Question: I'd like my textview to auto adjust whatever the width of the imageview. I want to attain the image below. but different orientation. These are grids of images. I am just resuing the layout. How do I handle this? thanks

'''
<?xml version="1.0" encoding="utf-8"?>
<FrameLayout xmlns:android="http://schemas.android.com/apk/res/android"
android:id="@+id/card_list"
android:layout_width="wrap_content"
android:layout_height="wrap_content"
android:padding="7dp"
android:layout_margin="10dip"
android:background="@drawable/layout_bg"
android:orientation="vertical">
<!-- android:background="@drawable/layout_bg"-->
<ImageView
android:id="@+id/image"
android:src="@drawable/content_picture"
android:layout_width="wrap_content"
android:layout_height="wrap_content"
android:layout_gravity="center"
android:adjustViewBounds="true"
android:contentDescription="Desc"
android:scaleType="centerCrop"/>
<RelativeLayout
android:layout_width="match_parent"
android:layout_height="fill_parent" >
<TextView
android:id="@+id/btnItemName"
android:layout_width="match_parent"
android:layout_height="wrap_content"
android:layout_alignParentBottom="true"
android:alpha=".7"
android:background="#<PHONE>"
android:text="Order" />
</RelativeLayout>
</FrameLayout>
'''
I included a background: 'android:background="#<PHONE>"' just to show that the textview's width should fit to the imageview's. The text should overlay to the top of the image. I am using Universal-Image-Loader, and I think it is difficult to get the image size since it is being downloaded from the .
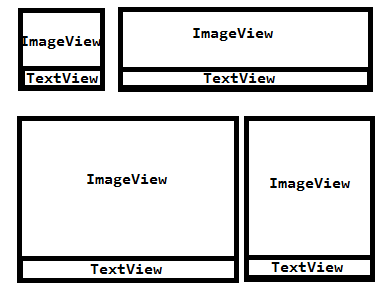
Answer: To have TextView overlaid over ImageView you can have your layout like this
'''
<RelativeLayout xmlns:android="http://schemas.android.com/apk/res/android"
android:layout_width="wrap_content"
android:layout_height="wrap_content"
android:orientation="vertical" >
<ImageView
android:id="@+id/imgView"
android:layout_width="wrap_content"
android:layout_height="wrap_content"
android:background="@drawable/parl" />
<TextView
android:id="@+id/txtview"
android:layout_width="wrap_content"
android:layout_height="wrap_content"
android:layout_alignBottom="@id/imgView"
android:layout_alignLeft="@id/imgView"
android:layout_alignRight="@id/imgView"
android:layout_alignTop="@id/imgView"
android:layout_margin="1dp"
android:gravity="bottom"
android:text="textView"
android:textColor="@android:color/black" />
</RelativeLayout>
'''